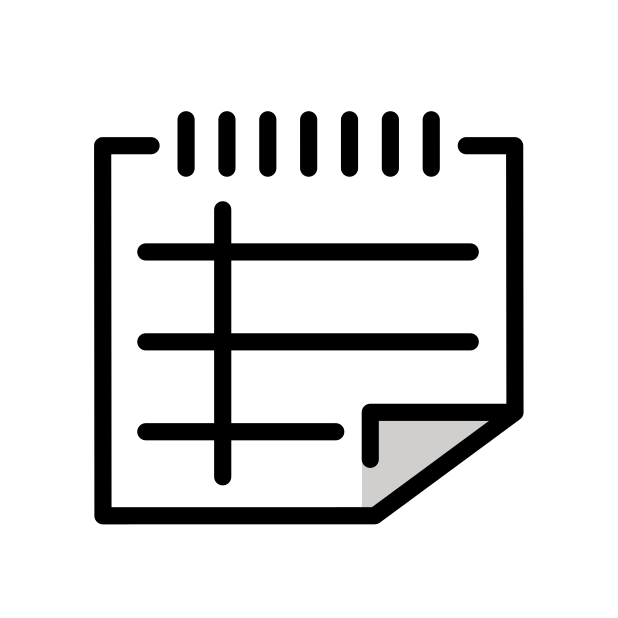
spiral notepad